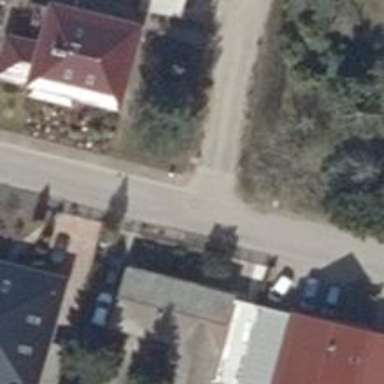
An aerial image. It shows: Driveway leading to service road.